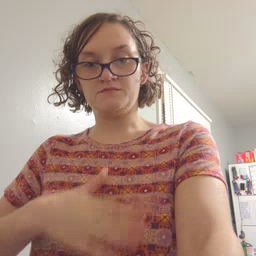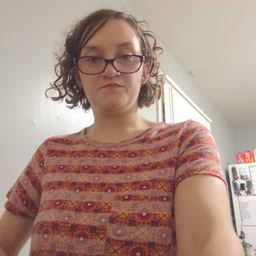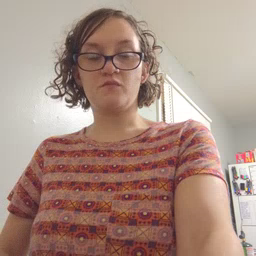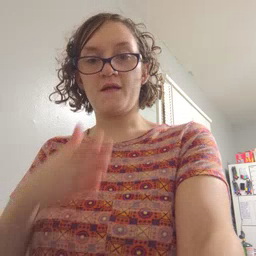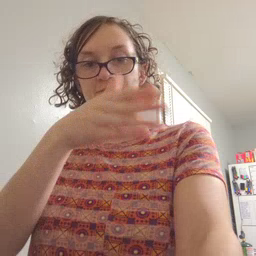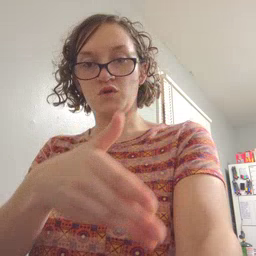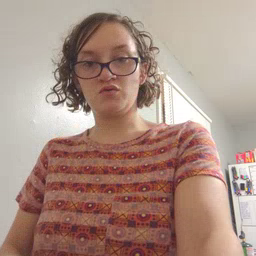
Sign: after